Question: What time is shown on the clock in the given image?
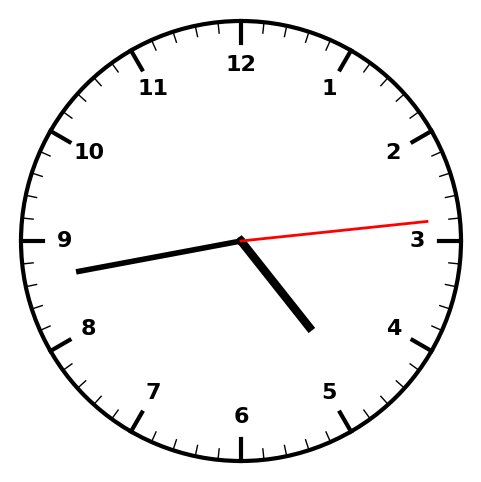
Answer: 04:43:14